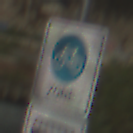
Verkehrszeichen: BeginnFahrradzone
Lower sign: MehrspurigeFahrzeugeFrei5
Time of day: MorningAfternoon
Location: Outdoor (Suburban)
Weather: PartlyCloudy
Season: NotSpecified
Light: Natural